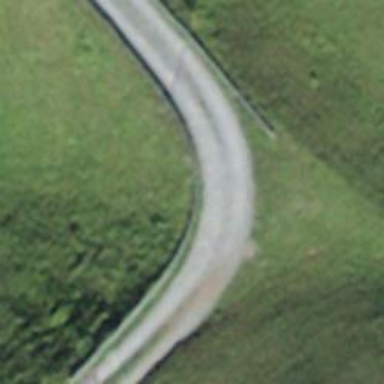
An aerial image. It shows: Service road with embankment.